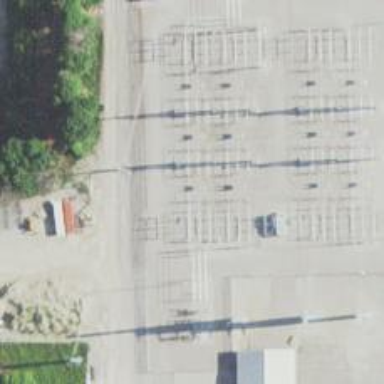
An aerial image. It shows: Switch used for power control.